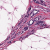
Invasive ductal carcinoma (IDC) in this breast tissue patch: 0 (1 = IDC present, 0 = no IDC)